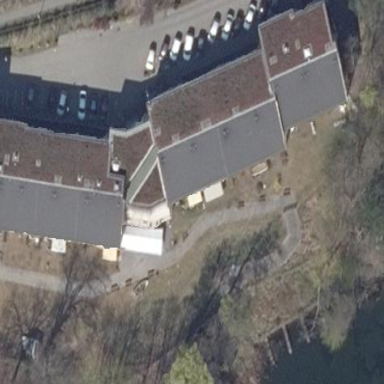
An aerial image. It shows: Nursing home building.